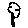
Label: tree